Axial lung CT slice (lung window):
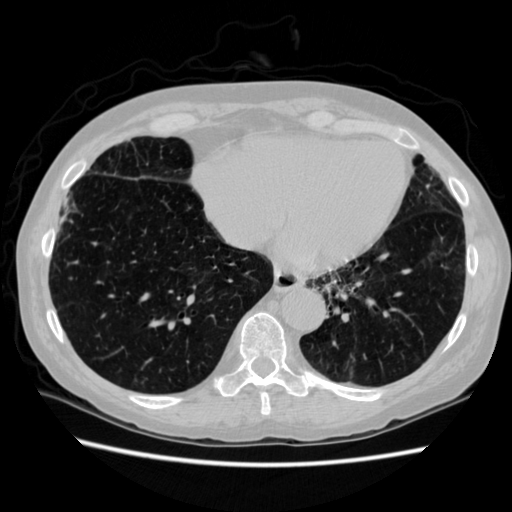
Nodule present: no